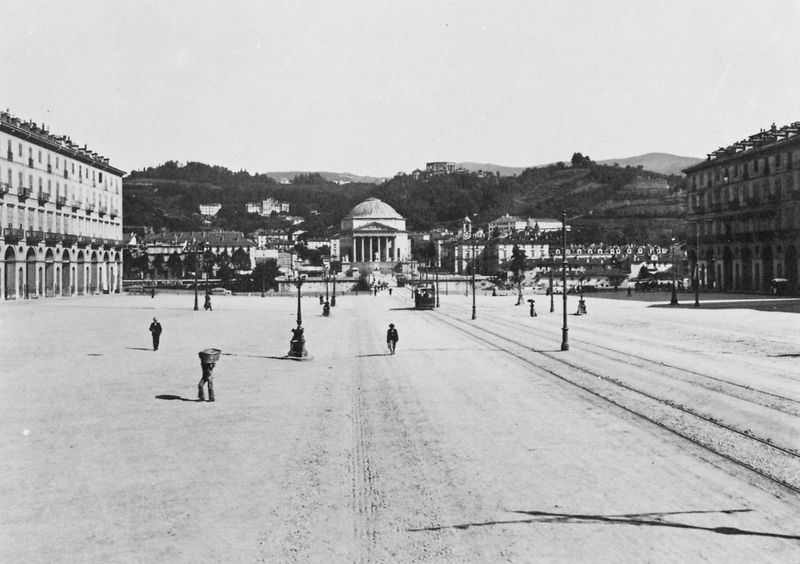
Titel: Der Vittorio Emanuele Platz in Turin
Künstler: Gebrüder Alinari
Schlagwörter: baum, berg, himmel, mann, schatten, weiß, bäume, frauen, landschaft, menschen, stadt, fenster, frau, grau, hintergrund, laterne, laternen, licht, männer, schwarz, strasse, säulen, dach, gebäude, haus, schloss, weg, leute, architektur, mensch, tragen, erde, ferne, häuser, hügel, sonne, wege, boden, wald, anhöhe, rund, ansicht, fassade, fassaden, passanten, pflaster, abhang, berge, gebirge, hang, dächer, giebel, platz, arbeiter, kuppel, korb, leuchter, foto, fotografie, photographie, bögen, eingang, arkade, münchen, wälder, schwarzweiß, arkaden, pantheon, rom, photo, portal, portikus, bahn, gleise, schiene, schienen, tempel, pavillon, laubengang, aufnahme, straßenbahn, sälen, pschienen, schwarz weiss7, sträße